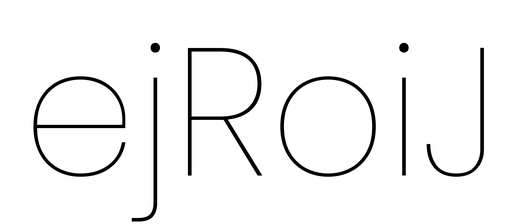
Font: Poppins-Thin